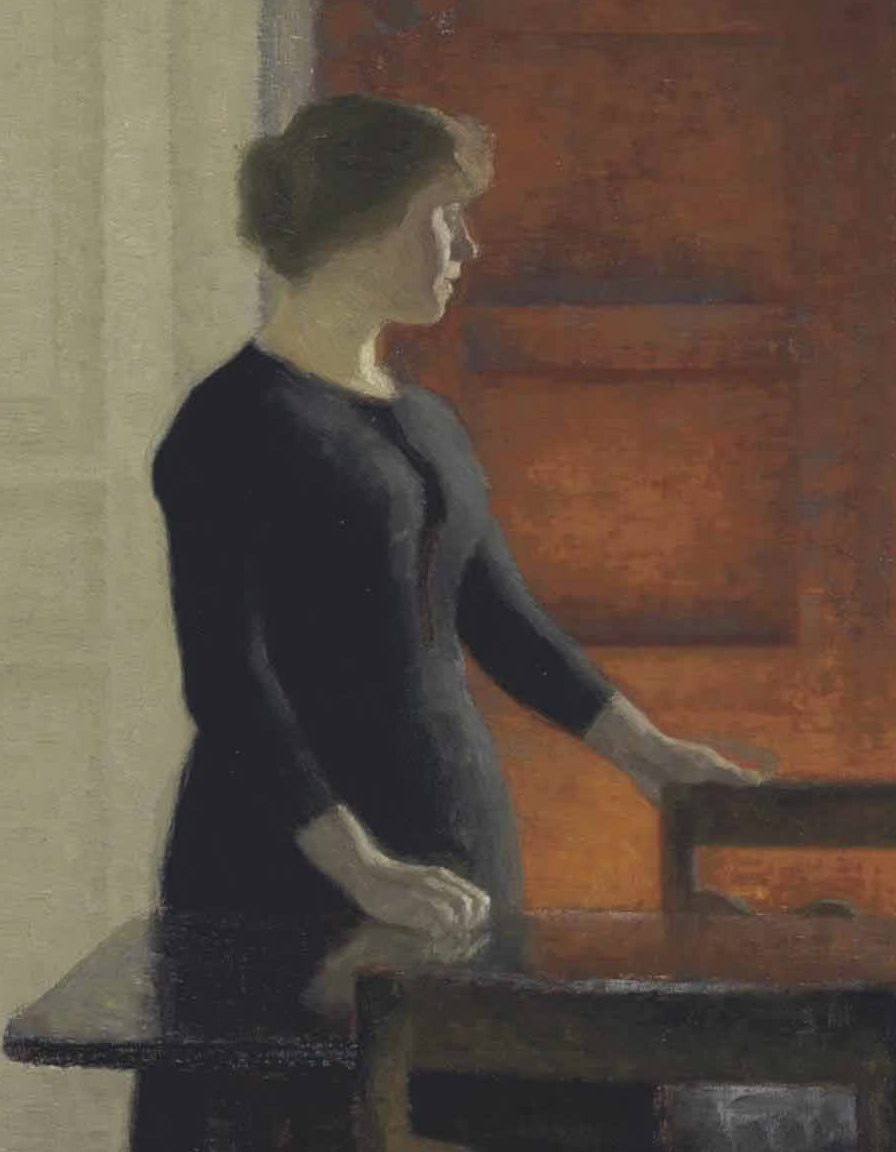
portrait painting, medium, soft diffused light, woman in dark dress in profile standing next to a table with one hand resting on table and one hand holding chair back, large dark wooden cabinet behind her, white curtain at left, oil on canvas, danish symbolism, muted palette